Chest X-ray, PA view. Patient: 55 years old, sex M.
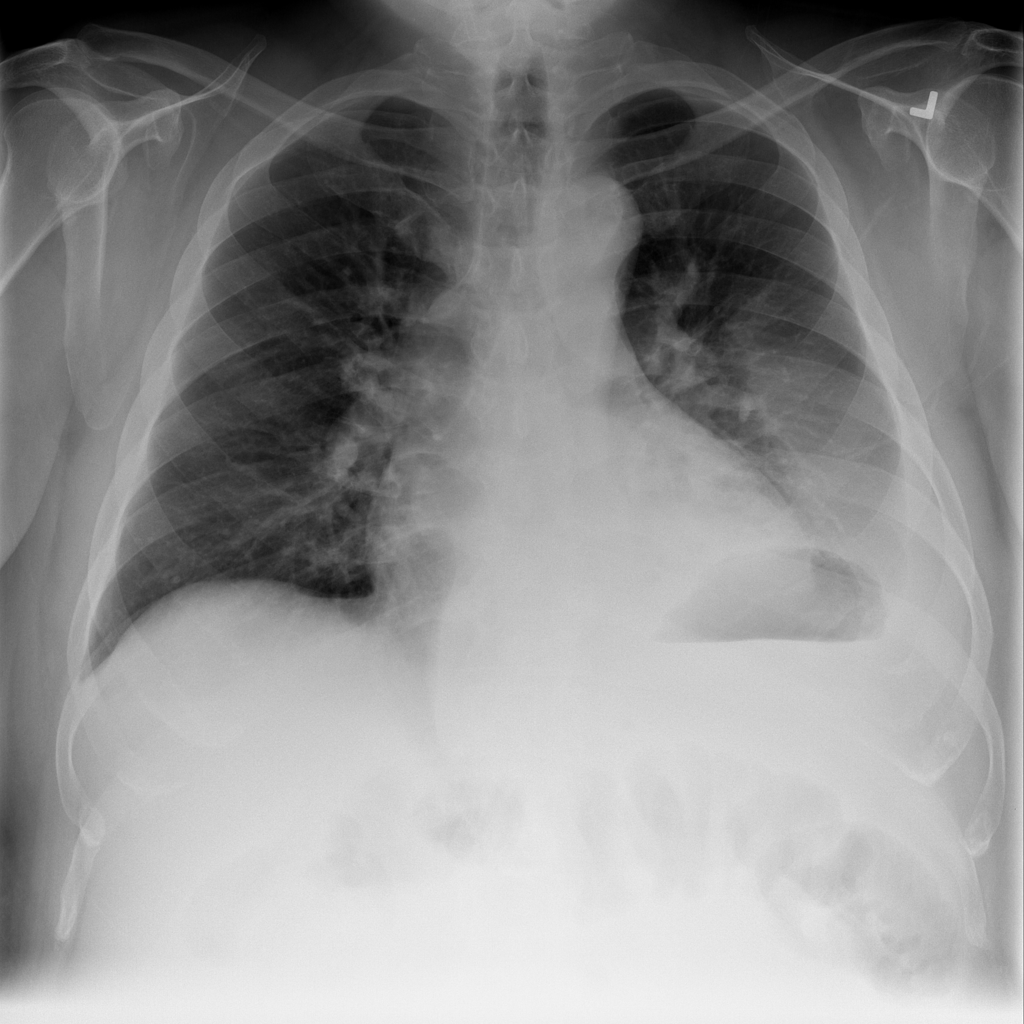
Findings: Consolidation, Effusion